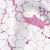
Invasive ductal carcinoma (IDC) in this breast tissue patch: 0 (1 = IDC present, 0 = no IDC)